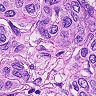
Metastatic tissue present: yes